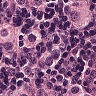
Metastatic tissue present: yes